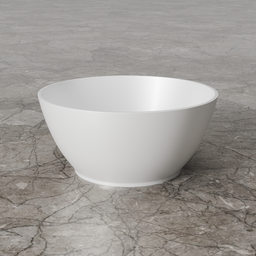
Label: tools